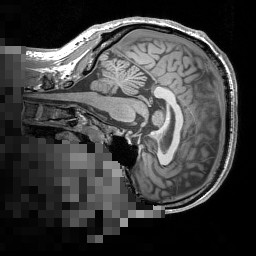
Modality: T1w
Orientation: sagittal
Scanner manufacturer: siemens
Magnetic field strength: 3 T
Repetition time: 1.5 s
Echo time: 0.00291 s